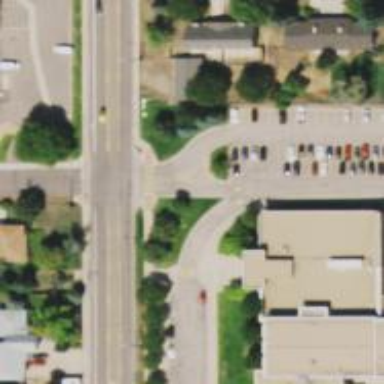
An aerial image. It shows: Asphalt driveway designated for school use.